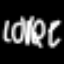
Label: hourglass